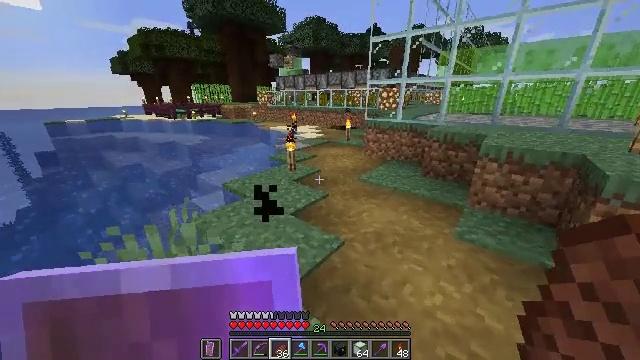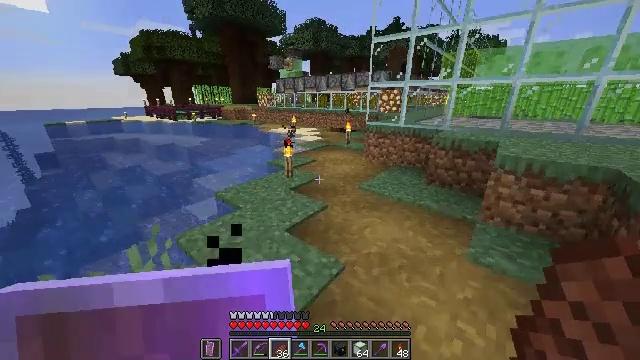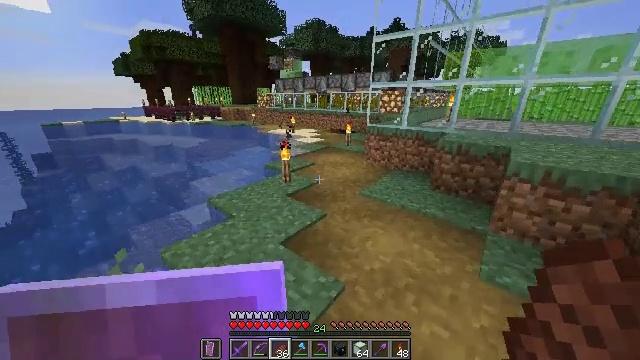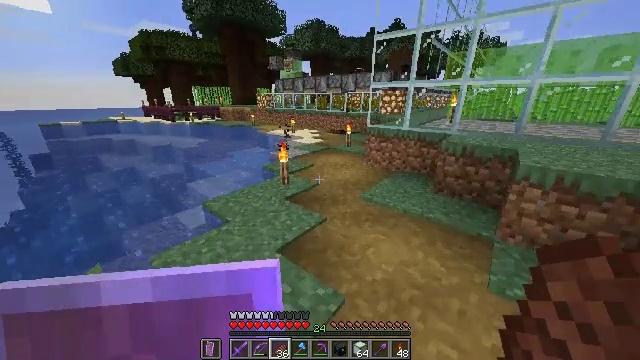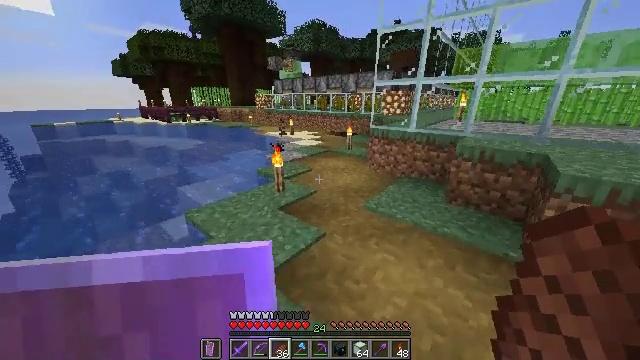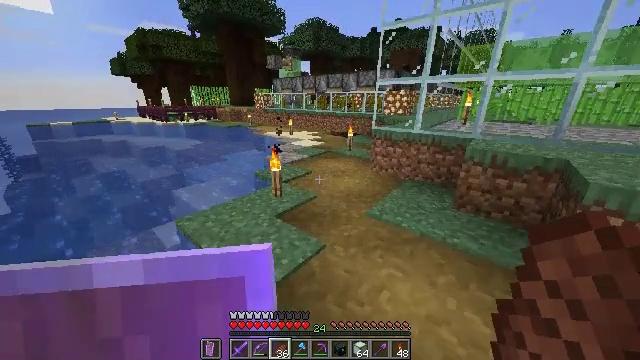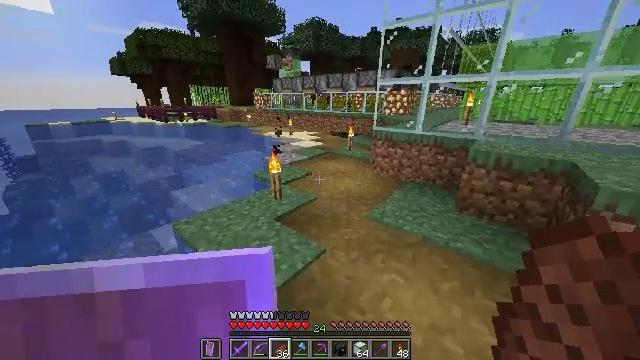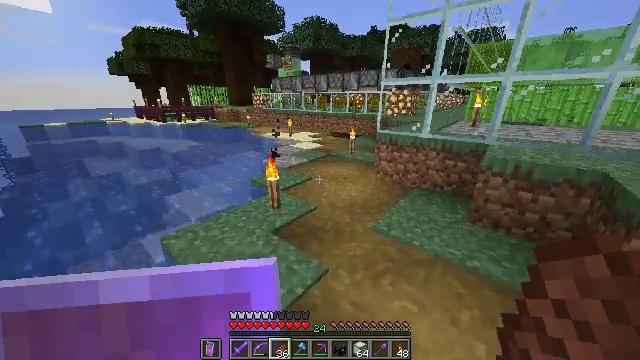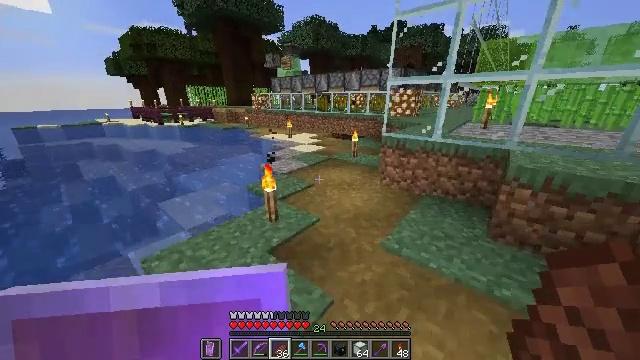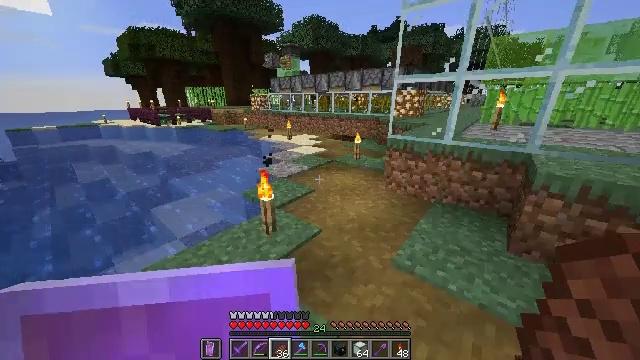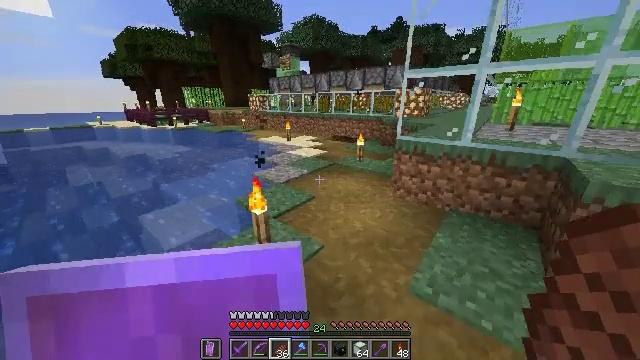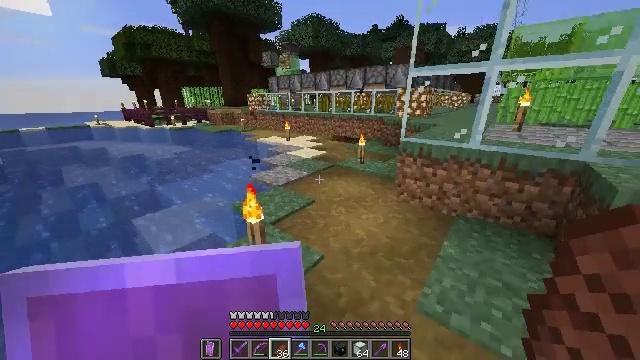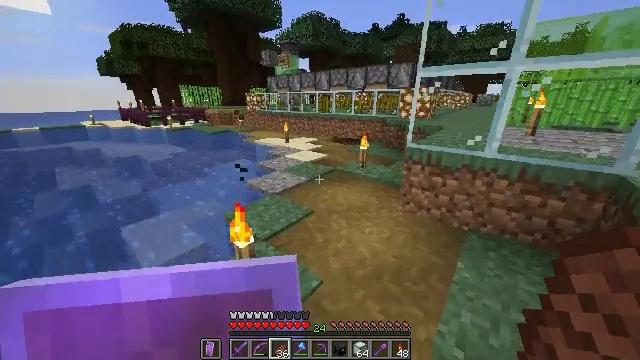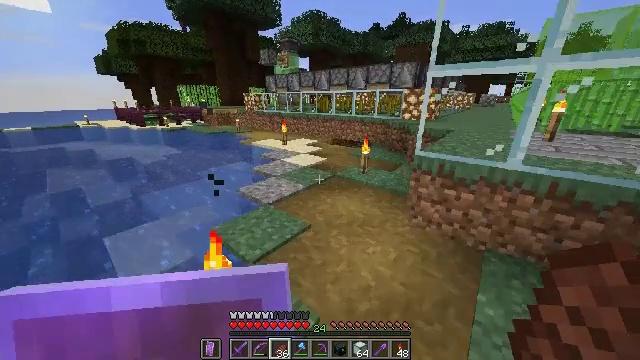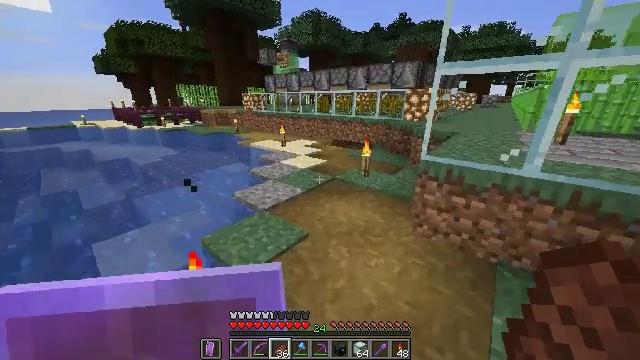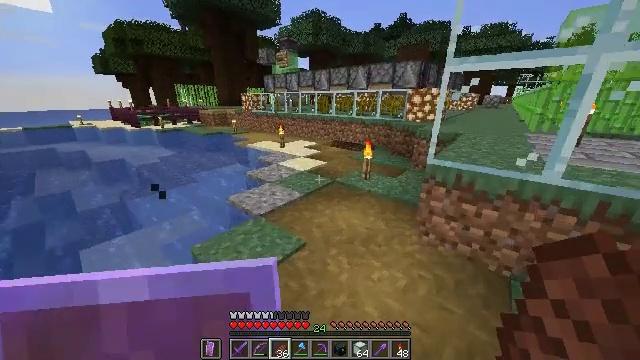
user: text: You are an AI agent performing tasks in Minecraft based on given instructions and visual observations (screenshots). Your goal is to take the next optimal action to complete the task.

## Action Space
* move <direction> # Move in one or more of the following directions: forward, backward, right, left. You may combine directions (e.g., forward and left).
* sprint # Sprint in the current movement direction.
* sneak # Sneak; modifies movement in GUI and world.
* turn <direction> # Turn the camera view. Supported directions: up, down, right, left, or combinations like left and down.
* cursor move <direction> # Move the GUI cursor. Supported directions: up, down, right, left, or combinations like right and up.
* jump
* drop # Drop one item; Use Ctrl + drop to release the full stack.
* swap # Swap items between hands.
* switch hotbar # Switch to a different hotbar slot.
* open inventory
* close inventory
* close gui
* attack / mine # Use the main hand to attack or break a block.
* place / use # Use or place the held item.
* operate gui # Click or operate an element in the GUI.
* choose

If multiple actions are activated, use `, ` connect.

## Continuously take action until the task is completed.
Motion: motion action
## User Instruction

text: Hunt a sheep.
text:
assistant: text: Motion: move forward, sprint
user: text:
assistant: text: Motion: move forward, sprint
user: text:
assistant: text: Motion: move forward, sprint
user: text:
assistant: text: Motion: move forward, sprint
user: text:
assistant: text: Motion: move forward, sprint
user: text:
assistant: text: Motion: move forward, sprint
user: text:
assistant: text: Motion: move forward, sprint
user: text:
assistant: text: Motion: move forward, sprint
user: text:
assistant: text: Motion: move forward, sprint
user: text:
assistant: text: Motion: move forward, sprint
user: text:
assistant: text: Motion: move forward, sprint
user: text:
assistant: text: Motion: move forward, sprint
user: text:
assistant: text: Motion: move forward, sprint
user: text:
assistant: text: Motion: move forward, sprint
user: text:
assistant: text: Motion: move forward, sprint
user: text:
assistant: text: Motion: move forward, sprint
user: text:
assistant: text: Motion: move forward, sprint
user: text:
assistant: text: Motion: move forward, sprint
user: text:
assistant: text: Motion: move forward, sprint
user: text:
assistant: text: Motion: move forward, sprint
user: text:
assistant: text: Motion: move forward, sprint
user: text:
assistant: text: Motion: move forward, sprint
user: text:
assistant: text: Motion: move forward, sprint
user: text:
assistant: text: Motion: move forward, sprint
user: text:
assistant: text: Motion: move forward, sprint, turn left and down
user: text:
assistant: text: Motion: move forward, sprint
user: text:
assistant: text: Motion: move forward, sprint
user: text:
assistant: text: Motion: move forward, sprint
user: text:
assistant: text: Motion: move forward, sprint
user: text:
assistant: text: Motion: move forward, sprint